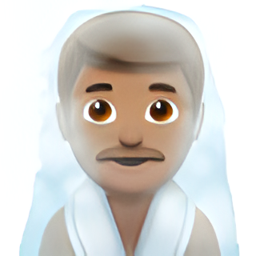
Name: person in steamy room
Emoji: 🧖🏽
Group: People & Body
Sub-group: person-activity